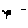
Label: flower